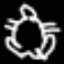
Label: frog